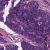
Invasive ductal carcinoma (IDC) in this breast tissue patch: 0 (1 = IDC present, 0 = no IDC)